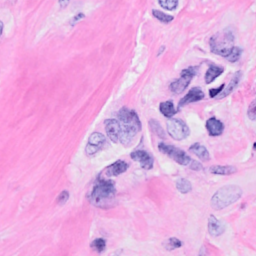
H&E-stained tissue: Breast